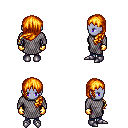
a pixel art fantasy rpg character, female body template, dark elf, purple skin, chain mail, magenta pants, light blonde left-swept hairstyle, gold gloves, metal boots, four views (front, back, left, right), 2x2 character sprite sheet, small pixel art, hard edges, no anti-aliasing